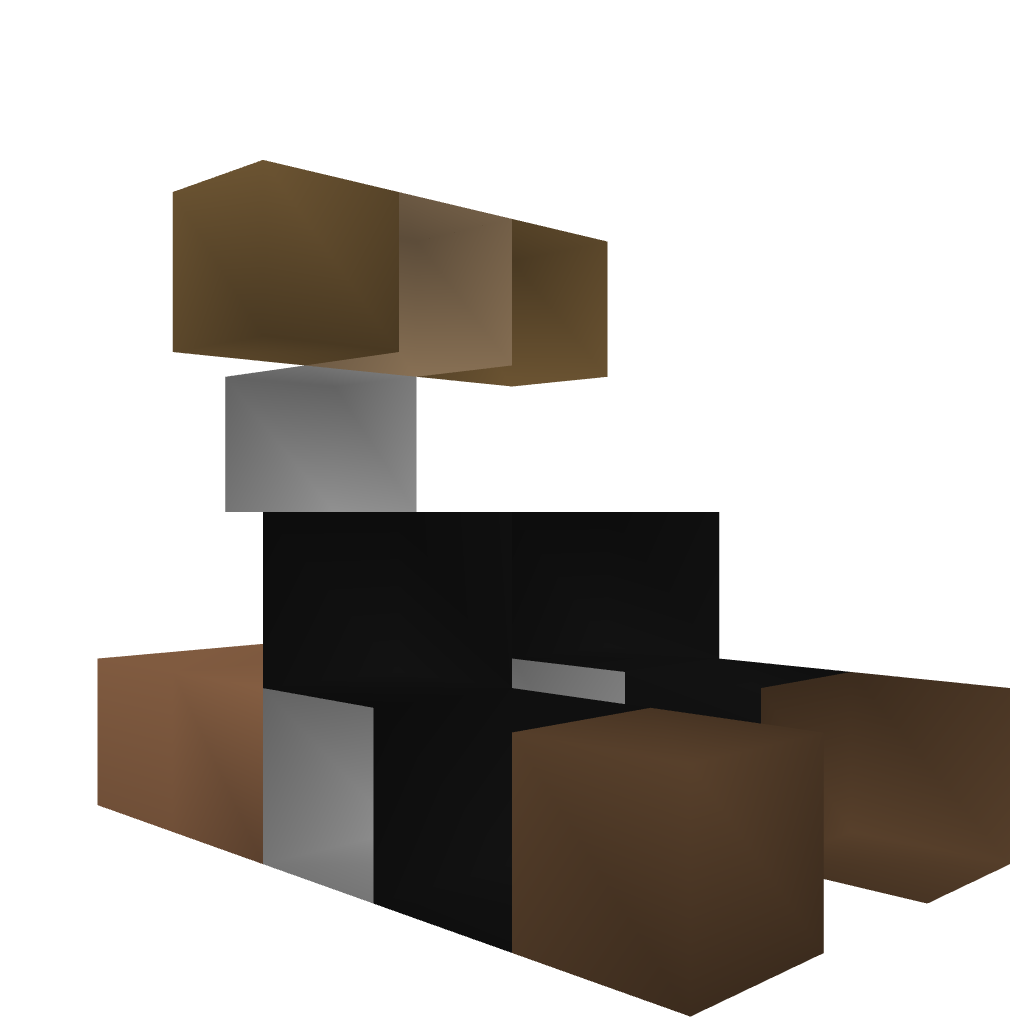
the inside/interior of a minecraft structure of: Bongos!!!